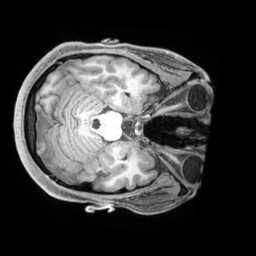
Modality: T1w
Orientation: axial
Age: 20
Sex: female
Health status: ill
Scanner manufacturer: siemens
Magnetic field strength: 3 T
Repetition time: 2.2 s
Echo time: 0.00218 s